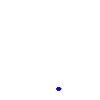
Particle: kaon